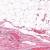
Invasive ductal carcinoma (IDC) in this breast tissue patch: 0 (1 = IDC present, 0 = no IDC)